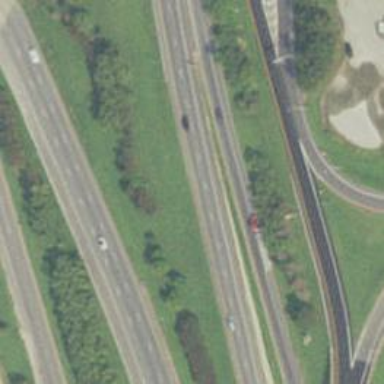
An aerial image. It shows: Asphalt motorway link.